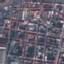
Land use / land cover class: Residential